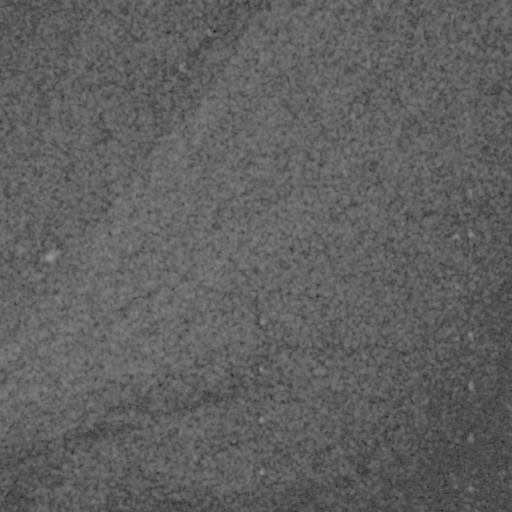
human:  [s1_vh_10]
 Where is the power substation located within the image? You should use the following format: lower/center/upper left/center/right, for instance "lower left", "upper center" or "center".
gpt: The power substation is located in the center left of the image.
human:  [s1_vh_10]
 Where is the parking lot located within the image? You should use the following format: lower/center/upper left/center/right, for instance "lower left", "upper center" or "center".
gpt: There is no parking lot in the image.

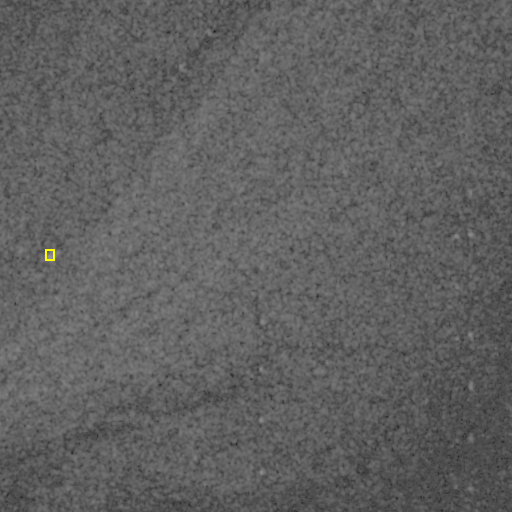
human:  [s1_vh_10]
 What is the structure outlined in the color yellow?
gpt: The structure outlined in yellow is a power substation.
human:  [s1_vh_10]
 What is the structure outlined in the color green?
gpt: There is no green outline.